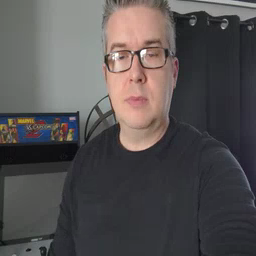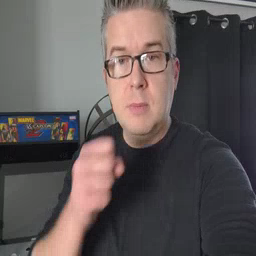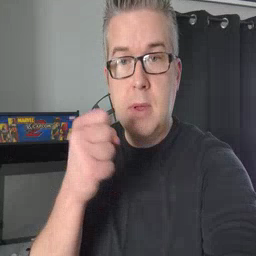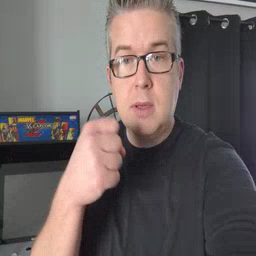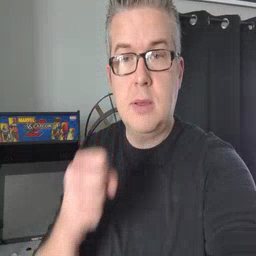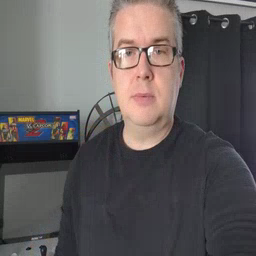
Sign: make